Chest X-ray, PA view. Patient: 35 years old, sex F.
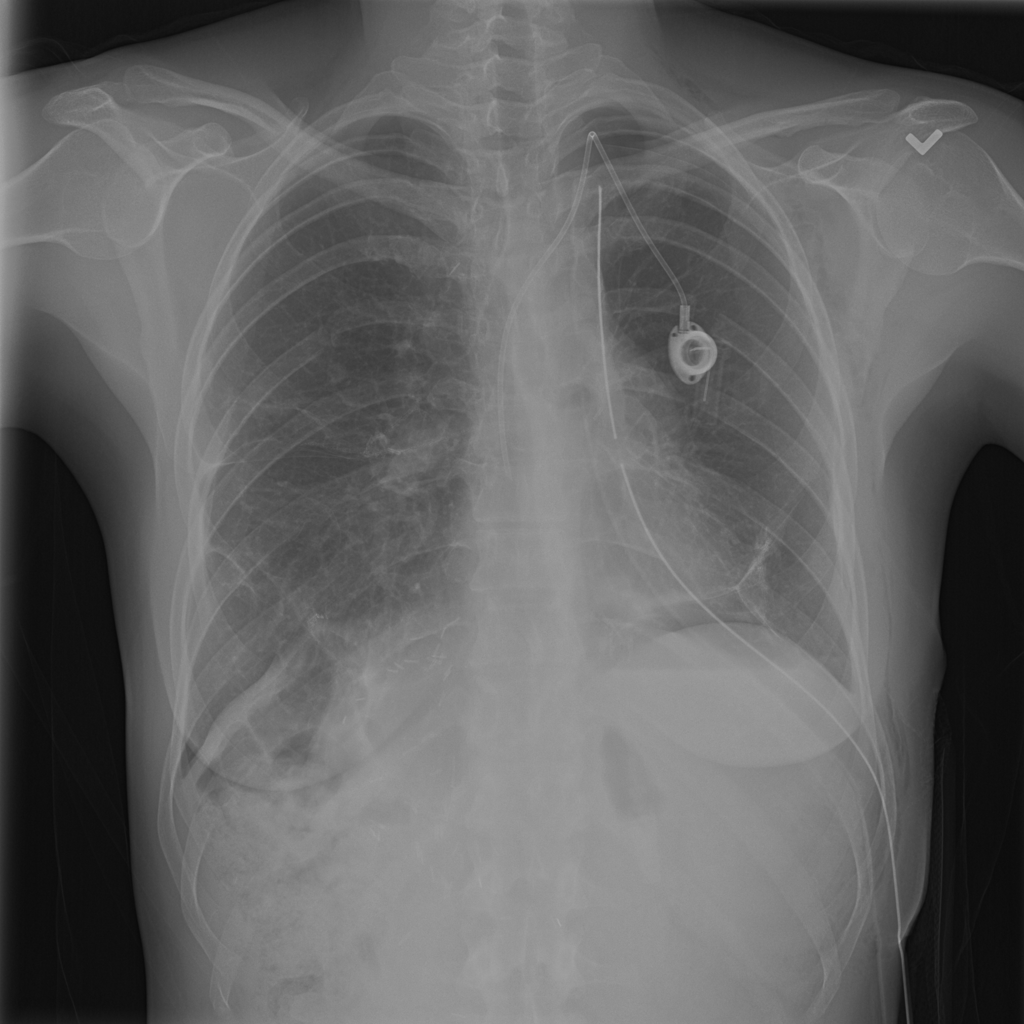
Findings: No Finding